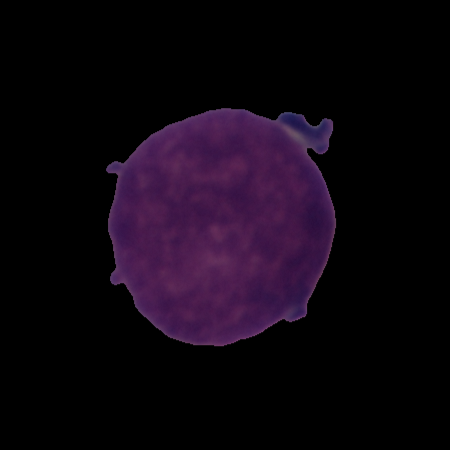
Label: cancer